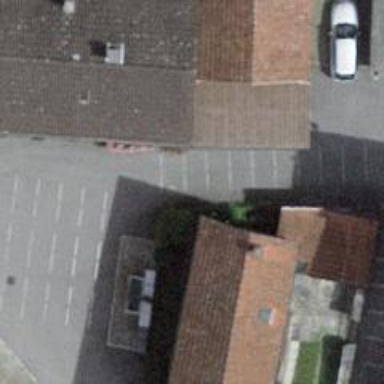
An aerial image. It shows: Alleyway designated as service road.